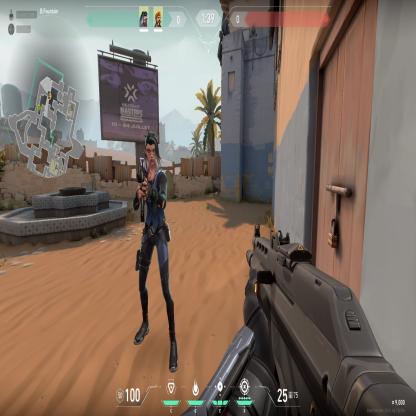
Label: teammate